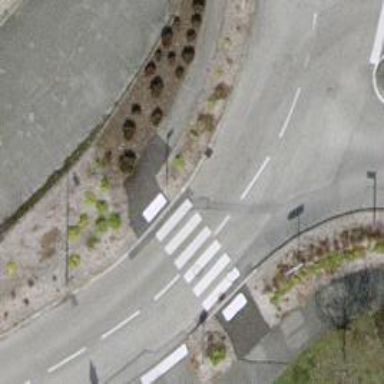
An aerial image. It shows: Marked road crossing.